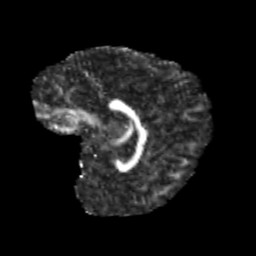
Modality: FA
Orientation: sagittal
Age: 12
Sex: male
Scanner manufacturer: siemens
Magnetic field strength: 3 T
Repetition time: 3.8 s
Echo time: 0.07 s